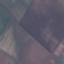
Land use / land cover class: AnnualCrop